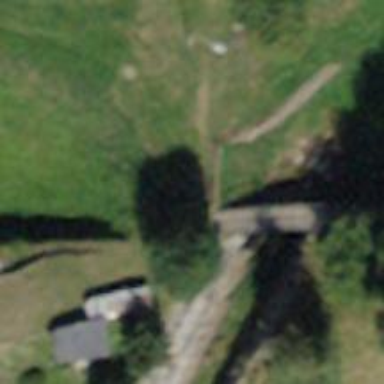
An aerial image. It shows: Path on bridge.